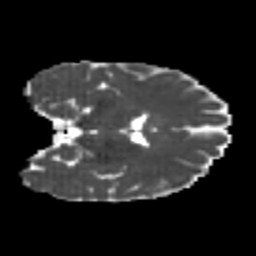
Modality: MD
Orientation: coronal
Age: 26
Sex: female
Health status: healthy
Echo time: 0.074 s